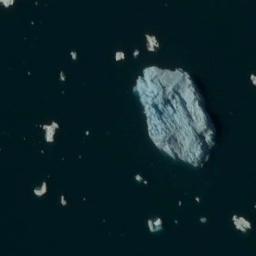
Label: sea_ice